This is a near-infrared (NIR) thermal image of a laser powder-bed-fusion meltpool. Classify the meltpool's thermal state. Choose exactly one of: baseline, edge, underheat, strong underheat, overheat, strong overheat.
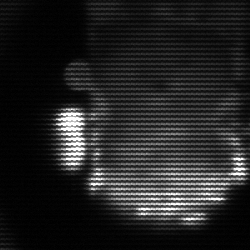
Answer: baseline